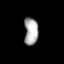
Tissue: prostate
Cell type: T cells
Senescence score: 0.3338
Nuclear area (px): 376
Mean DAPI intensity: 169.774